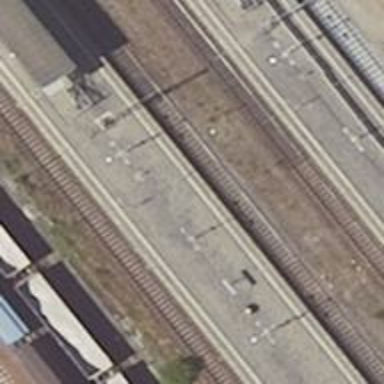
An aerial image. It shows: Platform section E of railway.